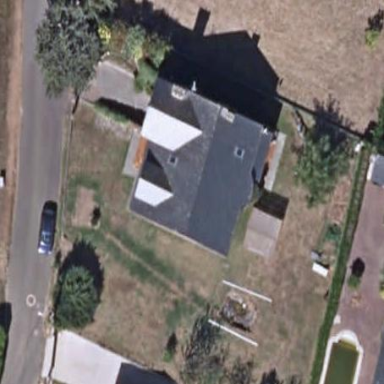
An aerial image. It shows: Simple house.